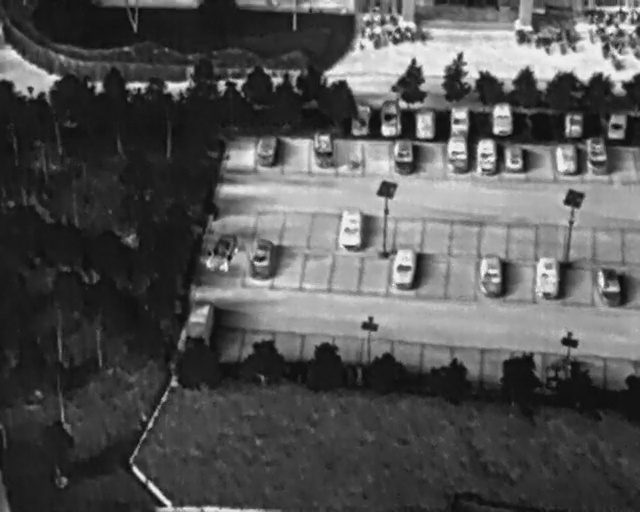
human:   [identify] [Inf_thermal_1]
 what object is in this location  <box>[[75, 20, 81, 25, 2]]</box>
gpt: <ref>1 medium car at the top right</ref>

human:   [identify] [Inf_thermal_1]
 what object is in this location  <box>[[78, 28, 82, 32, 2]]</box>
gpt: <ref>1 small car at the right</ref>